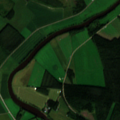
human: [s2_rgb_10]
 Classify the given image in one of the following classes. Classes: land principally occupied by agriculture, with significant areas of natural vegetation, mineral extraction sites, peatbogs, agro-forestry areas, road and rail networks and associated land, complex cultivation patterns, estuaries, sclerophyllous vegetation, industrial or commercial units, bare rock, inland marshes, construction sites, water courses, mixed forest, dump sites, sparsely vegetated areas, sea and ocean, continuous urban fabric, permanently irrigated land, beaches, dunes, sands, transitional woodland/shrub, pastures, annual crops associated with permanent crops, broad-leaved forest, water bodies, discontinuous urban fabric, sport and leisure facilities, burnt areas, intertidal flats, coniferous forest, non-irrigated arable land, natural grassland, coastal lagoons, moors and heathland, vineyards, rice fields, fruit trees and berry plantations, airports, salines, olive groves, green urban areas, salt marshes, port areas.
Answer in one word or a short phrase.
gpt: non-irrigated arable land, land principally occupied by agriculture, with significant areas of natural vegetation, coniferous forest, mixed forest